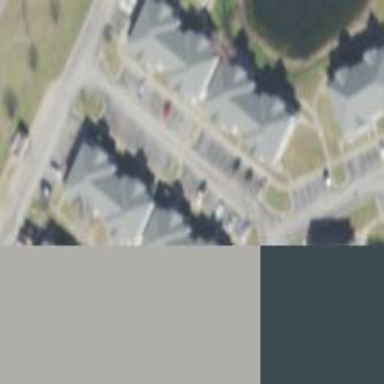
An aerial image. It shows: Parking space.